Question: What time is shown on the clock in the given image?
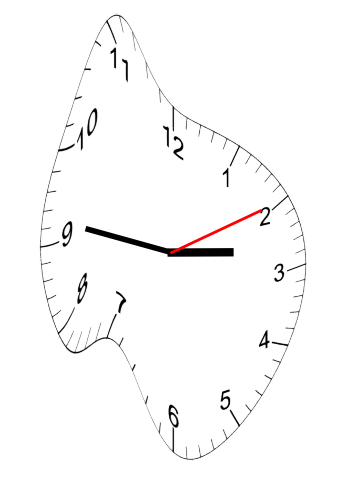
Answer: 02:46:10